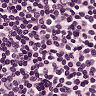
Metastatic tissue present: no